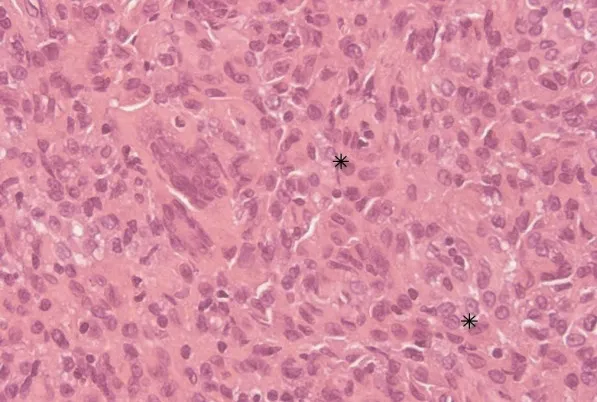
Microscopic features show giant cells, Touton type (asterisk), and hematoxylin-eosin staining; original magnification x400.
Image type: pathology (h&e)